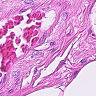
Metastatic tissue present: no